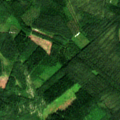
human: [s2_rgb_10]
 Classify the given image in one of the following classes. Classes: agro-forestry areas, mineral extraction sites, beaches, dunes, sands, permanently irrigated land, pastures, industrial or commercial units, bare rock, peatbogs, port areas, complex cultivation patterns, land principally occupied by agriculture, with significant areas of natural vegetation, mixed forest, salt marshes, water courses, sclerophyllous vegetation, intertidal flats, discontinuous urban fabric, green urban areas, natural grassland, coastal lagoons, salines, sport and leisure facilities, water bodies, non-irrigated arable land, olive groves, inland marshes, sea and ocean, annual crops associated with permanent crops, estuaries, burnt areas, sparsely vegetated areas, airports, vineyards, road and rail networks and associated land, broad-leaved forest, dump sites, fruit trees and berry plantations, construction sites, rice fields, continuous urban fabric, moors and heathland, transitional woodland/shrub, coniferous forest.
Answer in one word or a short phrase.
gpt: coniferous forest, mixed forest, transitional woodland/shrub